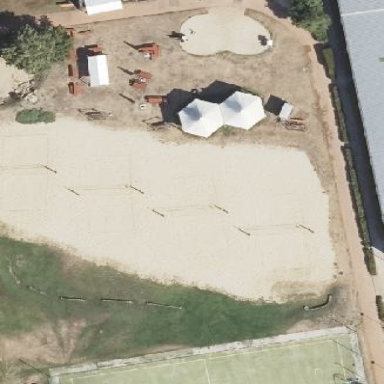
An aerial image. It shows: Sandy pitch for beach volleyball.